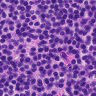
Metastatic tissue present: no